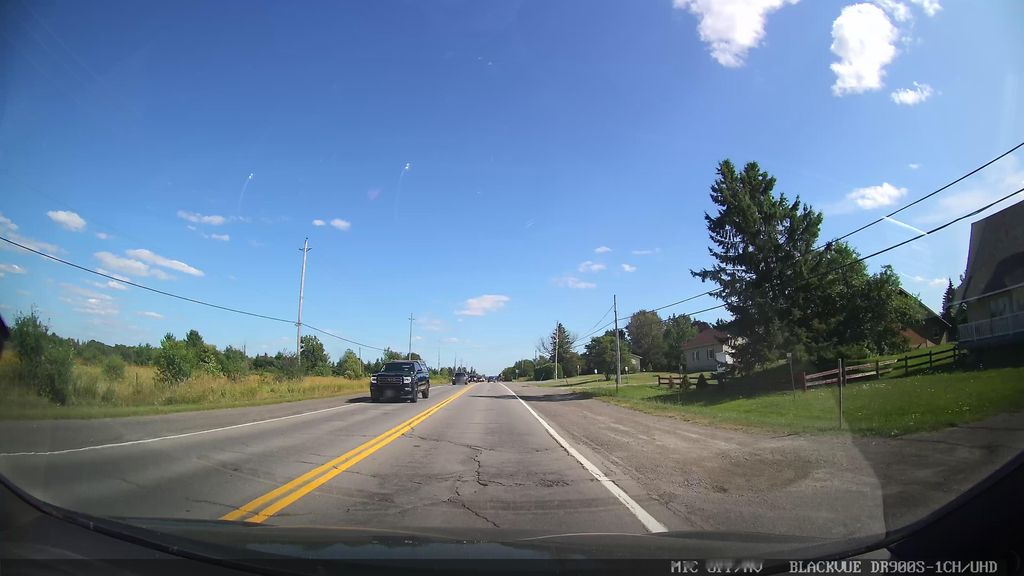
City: ottawa-gatineau